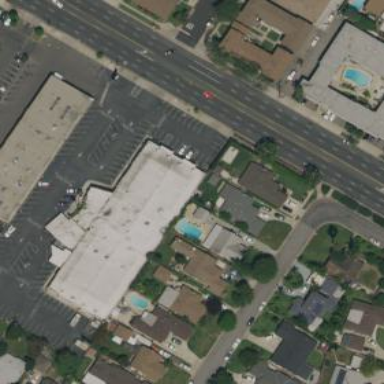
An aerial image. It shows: Building housing bowling alley.